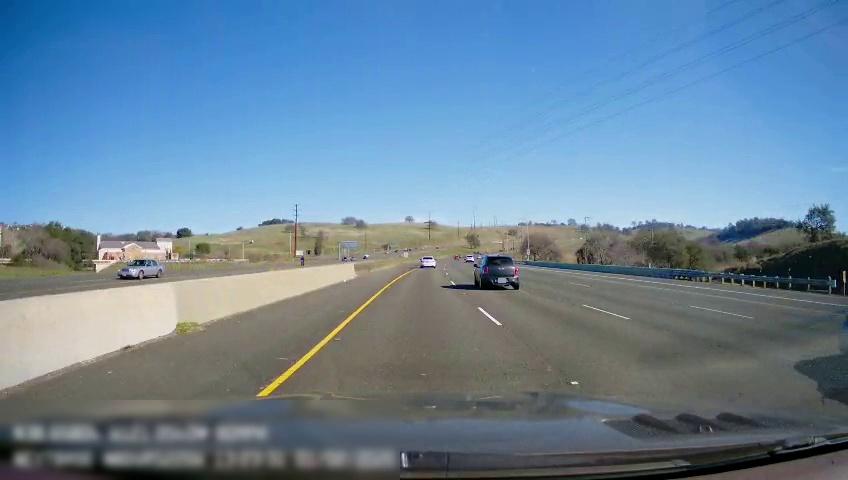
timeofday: Day
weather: Sunny
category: Drivable Space
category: Drivable Space
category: Vehicles | Car
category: Vehicles | Car
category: Vehicles | Car
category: Vehicles | SUV
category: Lanes | Current Lane
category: Lanes | Current Lane
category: Lanes | Alternate Lane
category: Lanes | Alternate Lane
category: Lanes | Alternate Lane
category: Lanes | Opposite Lane
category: Lanes | Opposite Lane